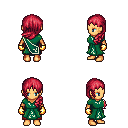
a pixel art fantasy rpg character, female body template, human, tanned skin, sash dress, red pants, ruby red left-swept hairstyle, gold gloves, four views (front, back, left, right), 2x2 character sprite sheet, small pixel art, hard edges, no anti-aliasing